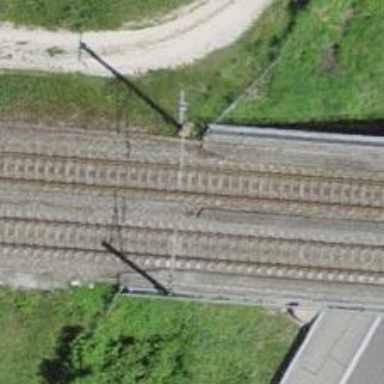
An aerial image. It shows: Railway bridge with electrified tracks and single contact line.